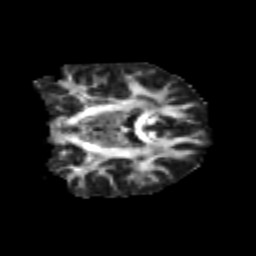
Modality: FA
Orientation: coronal
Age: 23
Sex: male
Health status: healthy